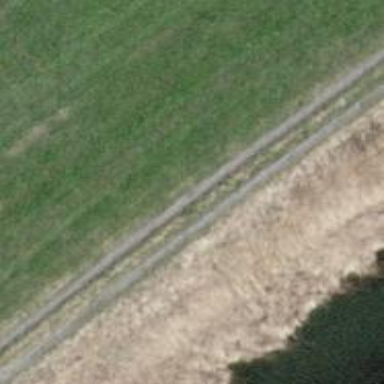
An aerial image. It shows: Gravel track with track type of grade3.